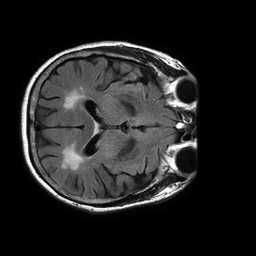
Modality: FLAIR
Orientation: axial
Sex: female
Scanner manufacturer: philips
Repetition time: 11 s
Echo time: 0.125 s